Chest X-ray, PA view. Patient: 35 years old, sex F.
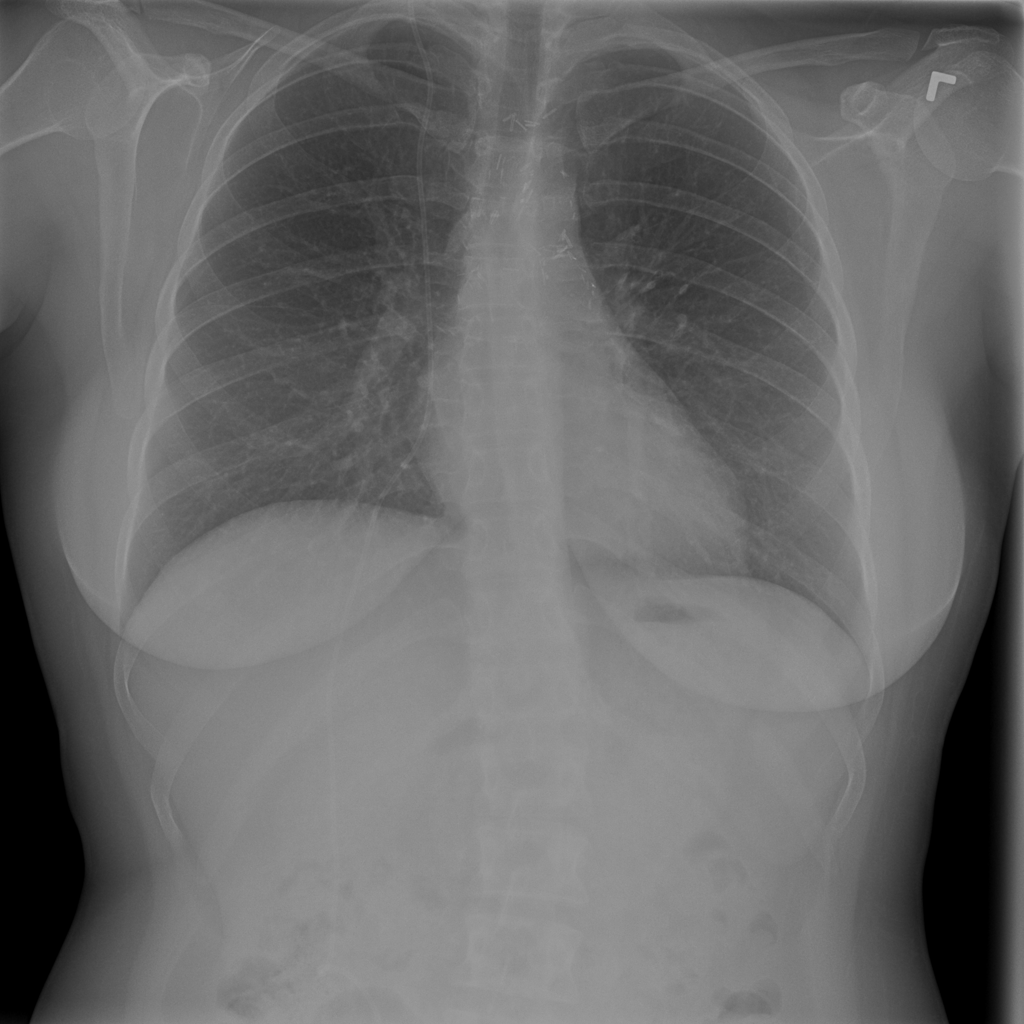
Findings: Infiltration